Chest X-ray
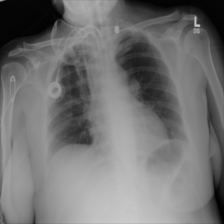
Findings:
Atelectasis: negative
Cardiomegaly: negative
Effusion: negative
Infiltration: negative
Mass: negative
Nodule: negative
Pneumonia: negative
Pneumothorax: negative
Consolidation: negative
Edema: negative
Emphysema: negative
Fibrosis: negative
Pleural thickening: negative
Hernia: negative